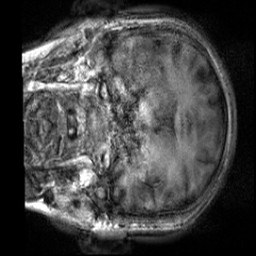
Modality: T1w
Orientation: coronal
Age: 21
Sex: female
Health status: healthy
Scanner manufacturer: siemens
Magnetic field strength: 3 T
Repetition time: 2 s
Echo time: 0.00232 s